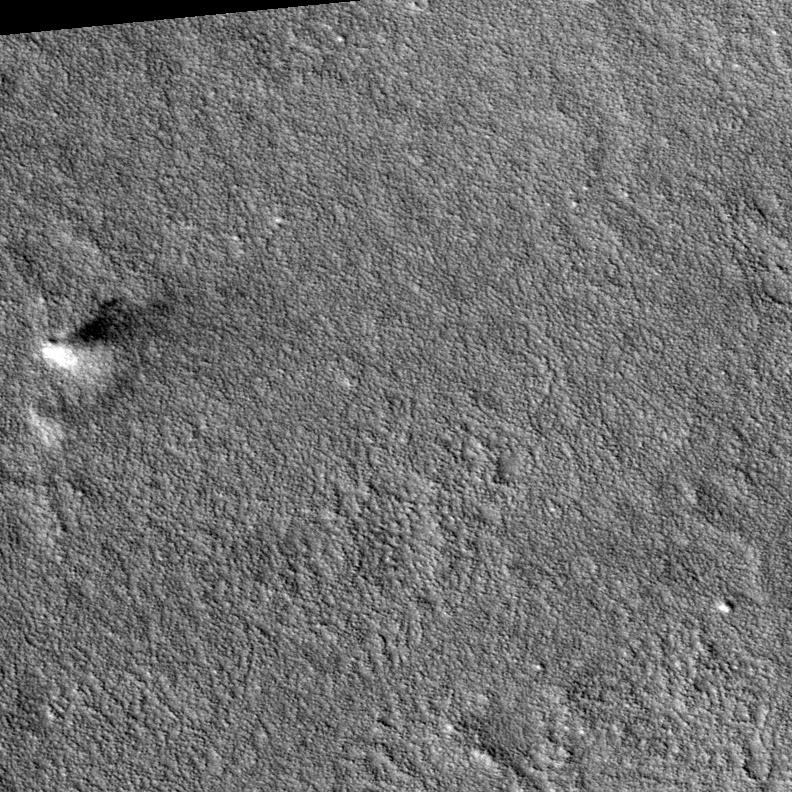
Label: dustdevil